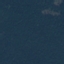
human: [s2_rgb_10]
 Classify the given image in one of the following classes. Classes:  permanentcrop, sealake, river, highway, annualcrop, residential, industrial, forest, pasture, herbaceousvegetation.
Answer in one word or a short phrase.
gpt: Forest